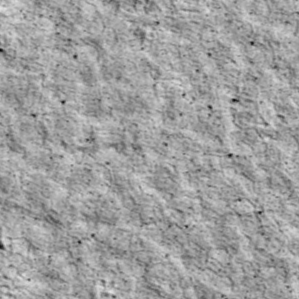
Label: non_frost